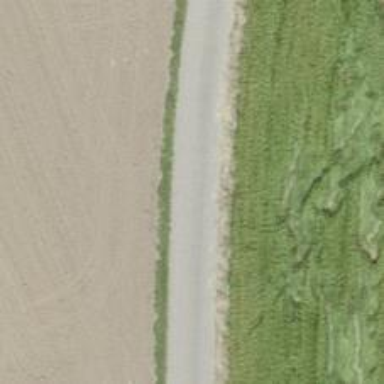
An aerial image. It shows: Asphalt service road.